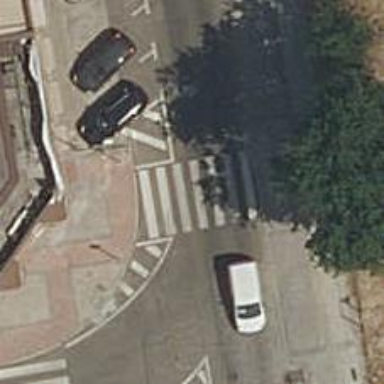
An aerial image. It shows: Uncontrolled crossing on the road.